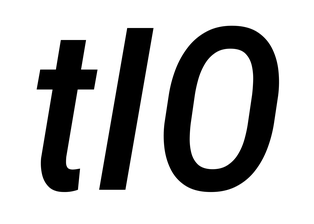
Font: Roboto-Italic_Condensed_Medium_Italic